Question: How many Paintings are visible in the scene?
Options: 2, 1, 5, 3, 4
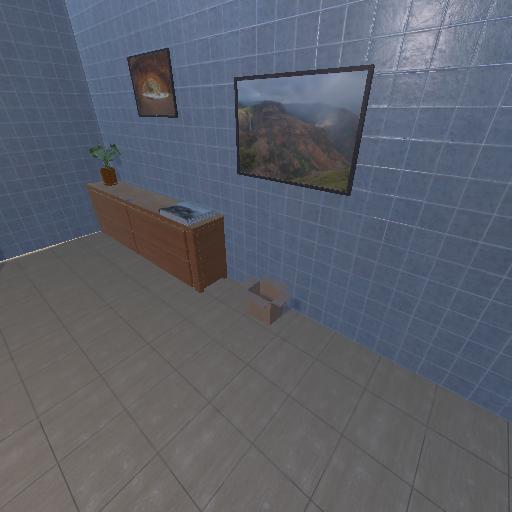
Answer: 2